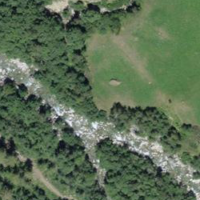
EUNIS habitat code: 24
Species observed at this site:
Cupido minimus
Coenonympha pamphilus
Erynnis tages
Parnassia palustris
Boloria titania